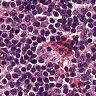
Metastatic tissue present: no